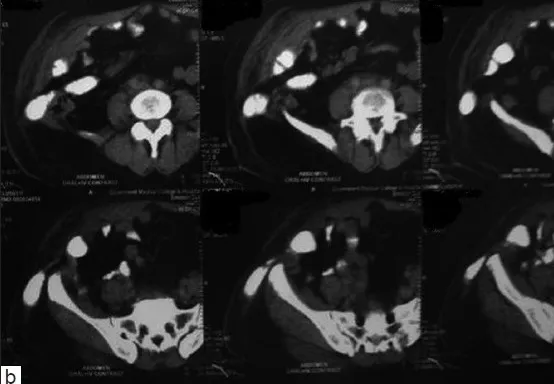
(a and b) Coronal and axial contrast-enhanced sections of the abdomen revealed defect in the anterior abdominal wall with herniation of bowel loops.
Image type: radiology (ct)